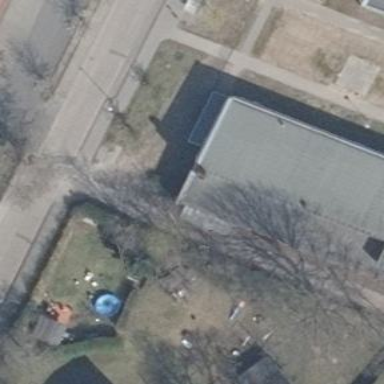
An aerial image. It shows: Building with black roof.